Question: I have a page where the main element is a document, in this case a privacy policy.
The privacy policy title is an '<h1>' with the rest of the headings following, '<h2>' etc.
At the side of the document, but not in the flow of the H1, I have a small submenu which also has a heading. The question is what should the heading tag be on that?

Although I'm using some html5 elements I'm not using SECTION etc, due to the reliance on javascript for older browsers.
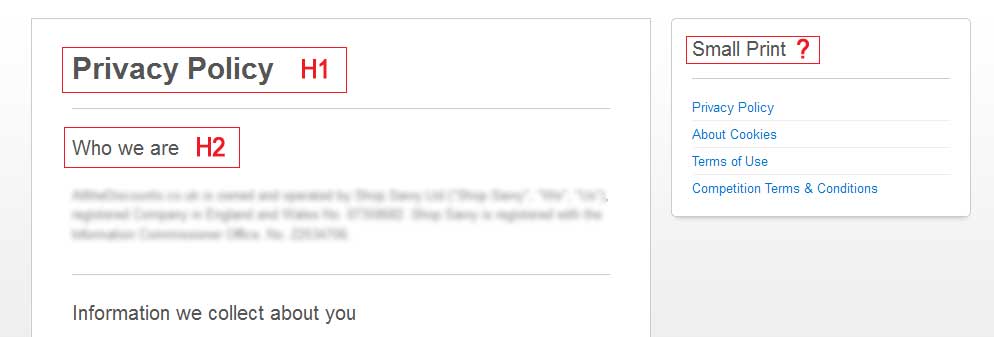
Answer: If this web page is part of a web site (and not a stand-alone document), you probably don't want to use 'h1' for the main content heading.
Even if you don't use the sectioning elements ('section', 'article', 'aside', 'nav'), your headings still create an <URL>. This outline should represent the structure of your page, similar to a ToC.
So let's think of a simple website with: a) site header, b) main content, c) site navigation
If you use 'h1' for the heading of your main content, the site-wide header and the site-wide navigation would be in the scope of this main content:
1. Privacy Policy My cool website Navigation
But this is not correct. "Privacy Policy" is part of "My cool website", not the other way around. And "Navigation" is not a sub-part of "Privacy Policy". So your outline should look like:
1. My cool website Privacy Policy Navigation
So the solution is: use 'h1' for your site-wide heading (typically the name of your company/project/person/etc.). All scopes of your page are "dominated" by this heading. This is what unites your pages to a site.
Note: if you would use sectioning elements, you could use 'h1' for each sectioning content.